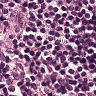
Metastatic tissue present: no